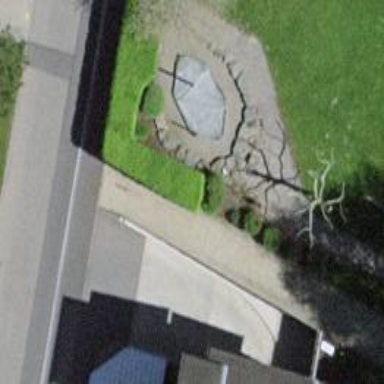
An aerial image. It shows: Bollard.